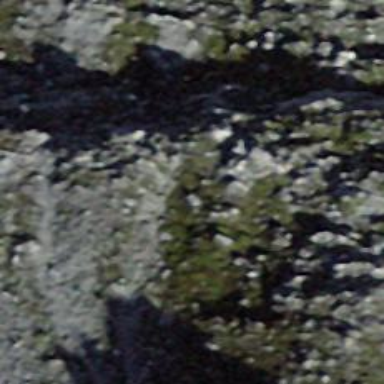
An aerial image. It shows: Natural cliff.